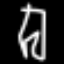
Label: pants